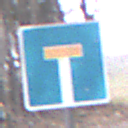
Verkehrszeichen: Sackgasse
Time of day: Midday
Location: Outdoor (Nature)
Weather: Overcast
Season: Autumn
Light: Natural